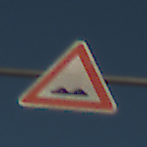
Verkehrszeichen: UnebeneFahrbahn
Umgebung: Outdoor, Nature
Tageszeit: SunriseSunset
Wetter: Clear
Licht: Natural
Jahreszeit: NotSpecified
Kontrast: HighContrast